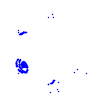
Particle: electron